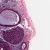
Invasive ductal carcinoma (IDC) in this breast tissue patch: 0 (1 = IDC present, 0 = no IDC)